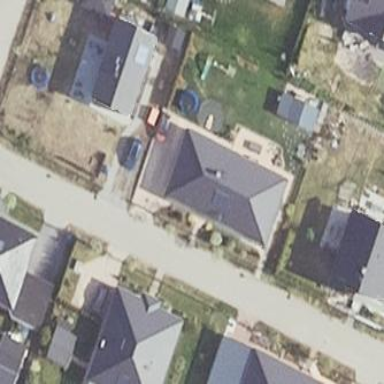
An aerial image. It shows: Hipped roof house.